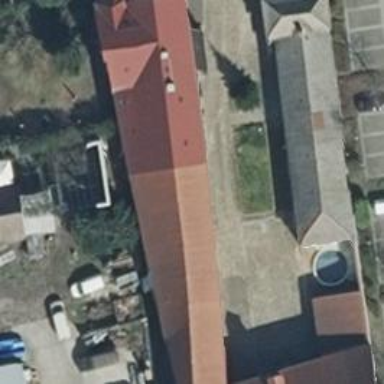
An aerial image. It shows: Simple house.